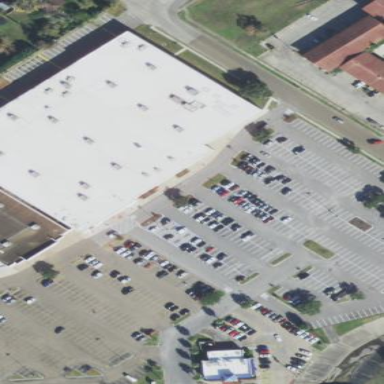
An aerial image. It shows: Department store building.